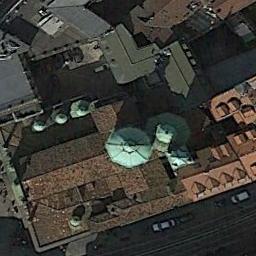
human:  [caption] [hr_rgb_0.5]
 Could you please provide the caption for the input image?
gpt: This is a church with five spherical buildings .

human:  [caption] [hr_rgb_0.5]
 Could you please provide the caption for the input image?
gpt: There is a red church with a blue circular roof .

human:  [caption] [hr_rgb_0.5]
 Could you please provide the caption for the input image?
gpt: The church with two octagon towers and the rest of the church has an orange cross-shaped roof .

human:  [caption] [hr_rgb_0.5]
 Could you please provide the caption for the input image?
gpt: A tan cross-shaped roof with a light blue domed church on the main house, A tower, And roads and cars around it .

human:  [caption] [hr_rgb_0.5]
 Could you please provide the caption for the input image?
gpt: A church with a green dome and brown roof is beside some brown building by the roadside .